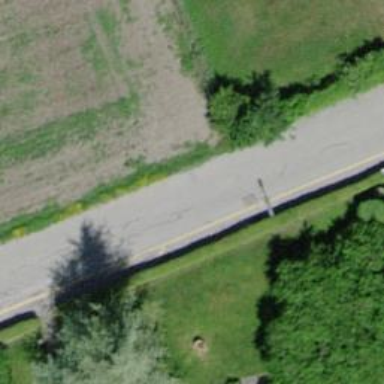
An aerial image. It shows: Sidewalk.